Question:
Hopefully, the image explains the problem. Why are there 2 entries each for 6 and 6 Plus? And better yet, how can I clean this up?
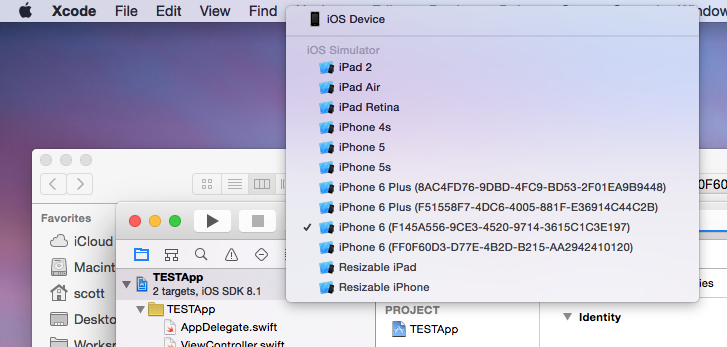
Answer: Follow below steps to clean it :